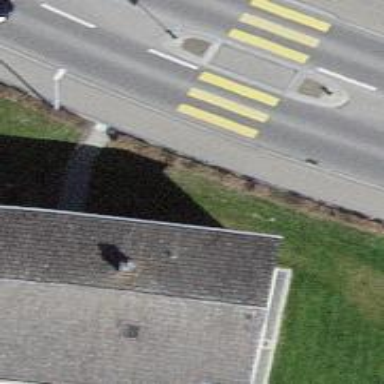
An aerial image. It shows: Pedestrian crossing with zebra markings on the footway.